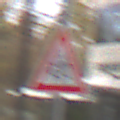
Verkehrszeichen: KinderRechts
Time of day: Midday
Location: Outdoor (Urban)
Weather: Overcast
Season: NotSpecified
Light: Natural